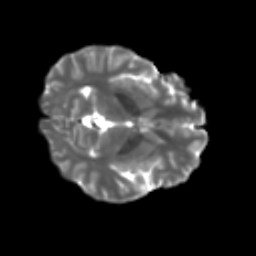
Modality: T2w
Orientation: axial
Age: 24
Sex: female
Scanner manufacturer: ge
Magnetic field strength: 3 T
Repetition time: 7.8 s
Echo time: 0.0606 s